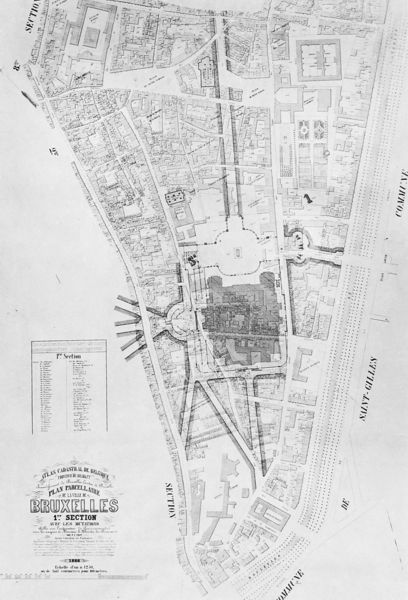
Titel: Stadtplan, Brüssel
Schlagwörter: bäume, fluss, landschaft, stadt, schwarz, zeichnung, architektur, blass, häuser, schrift, modell, straßen, palast, beschriftung, entwurf, karte, urban, stadtmauer, plan, landkarte, legende, grundriss, stadtplan, städtebau, urbanistik, brüssel, wweiß, sehenswürdigkeiten, bruxelles, archipel, katenliste, brüsseö